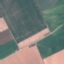
Land use / land cover class: AnnualCrop